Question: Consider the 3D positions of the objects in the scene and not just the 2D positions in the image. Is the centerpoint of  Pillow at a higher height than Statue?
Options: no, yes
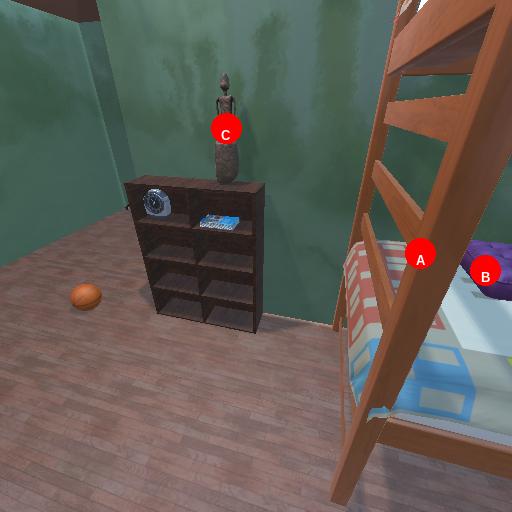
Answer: no